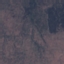
Label: HerbaceousVegetation